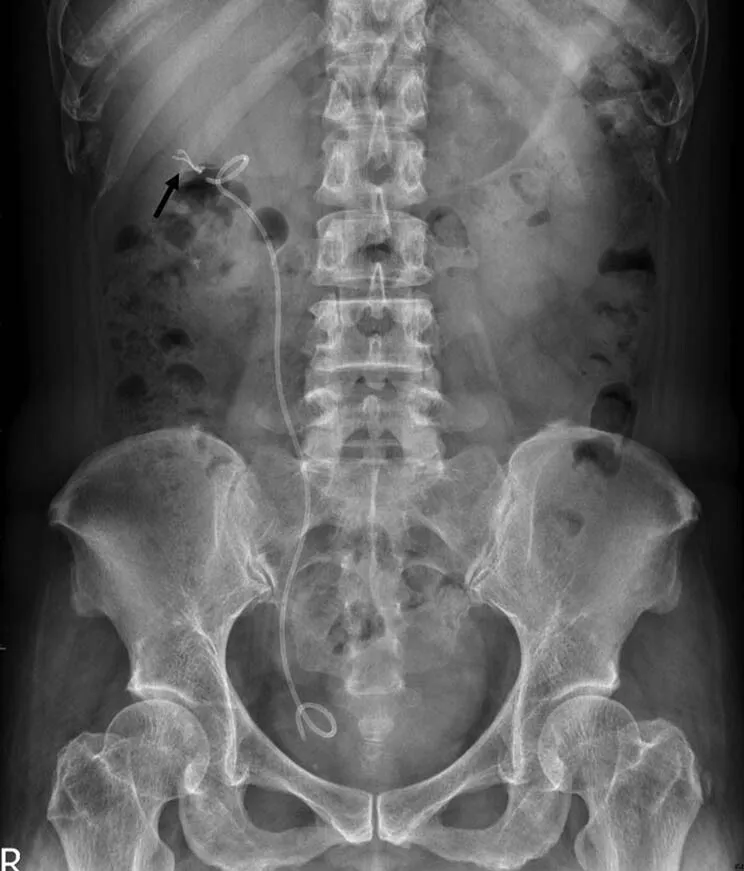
Post-PCND follow-up KUB show a new radiopaque lesion (arrow) in right kidney area.
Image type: radiology (x_ray)